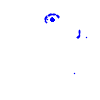
Particle: electron